Question: The 'UITableView' below has custom 'UITableViewCells' and I can adjust the separators fine using this line in the custom 'UITableViewCell':
'''
self.separatorInset = UIEdgeInsetsMake(0, kDefaultSeparatorLeftInset, 0, 0);
'''
However the cell at the bottom of the section has a default separator that overrides the custom 'UIEdgeInsets' that I set.
I'd like the separators to be the same width, is there any way of doing this without redrawing the separators manually?

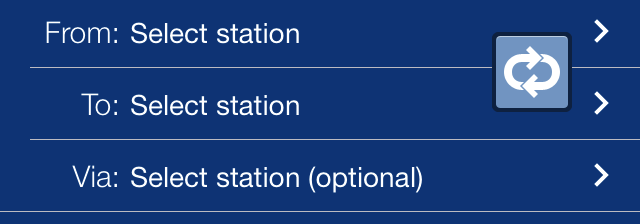
Answer: After some experimentation I've found the only real solution is to set the 'UITableViewStyle' to 'UITableViewStylePlain'and set empty footers using:
'''
-(UIView*)tableView:(UITableView *)tableView viewForFooterInSection:(NSInteger)section
{
return [[UIView alloc] initWithFrame:CGRectZero];
}
-(CGFloat)tableView:(UITableView *)tableView heightForFooterInSection:(NSInteger)section
{
return 0.01f;
}
'''
This will not be a satisfactory solution for some, because 'UITableViewStylePlain' does not provide all of the features of 'UITableViewStyleGrouped', but it gives me the section without the full-width separator.